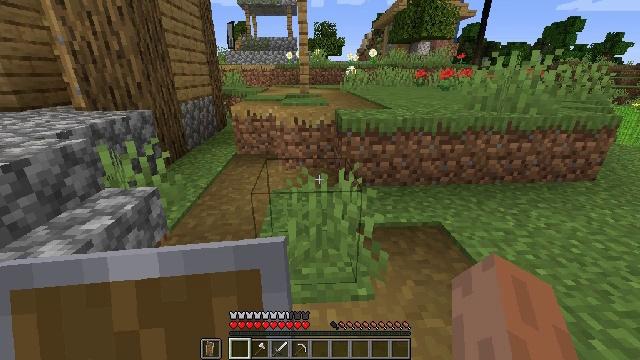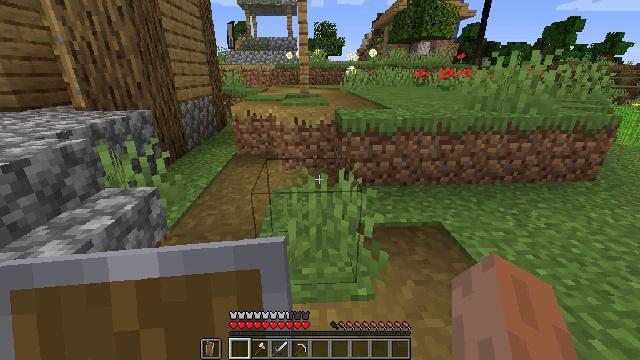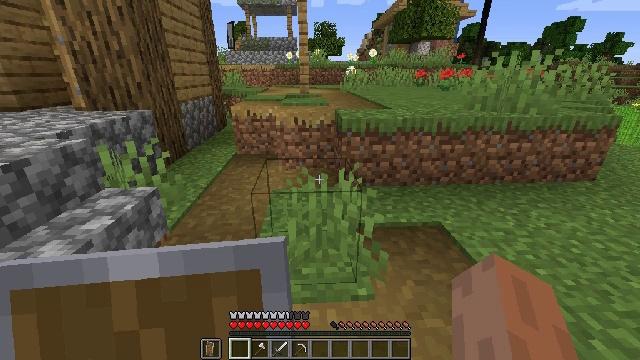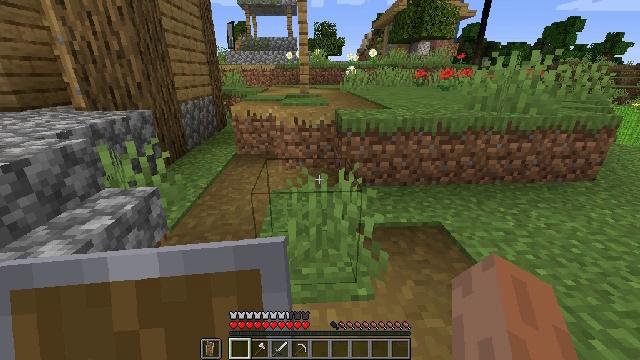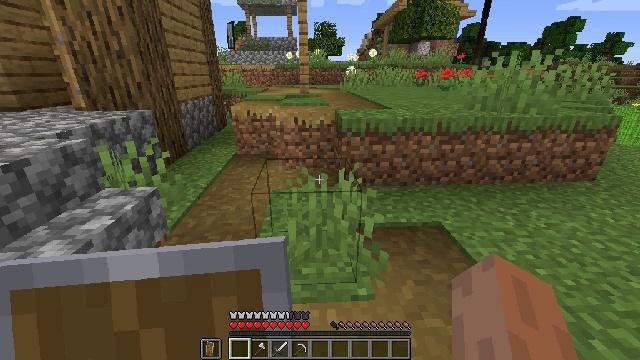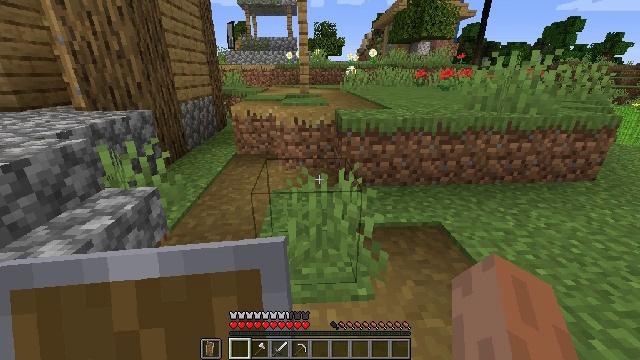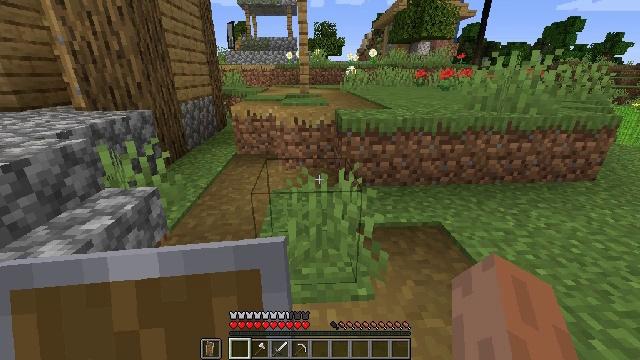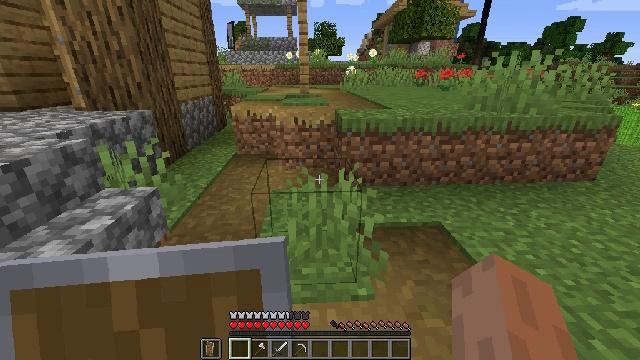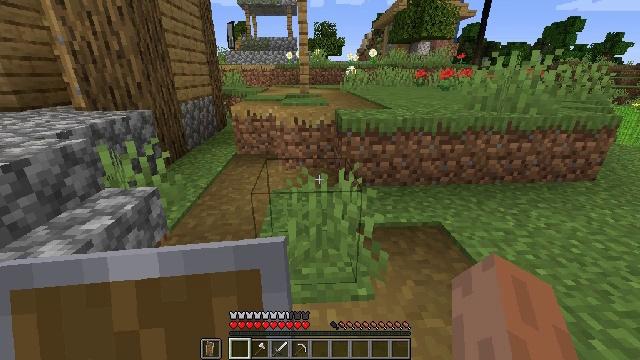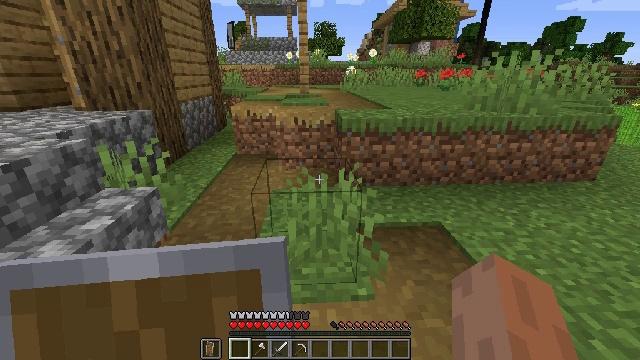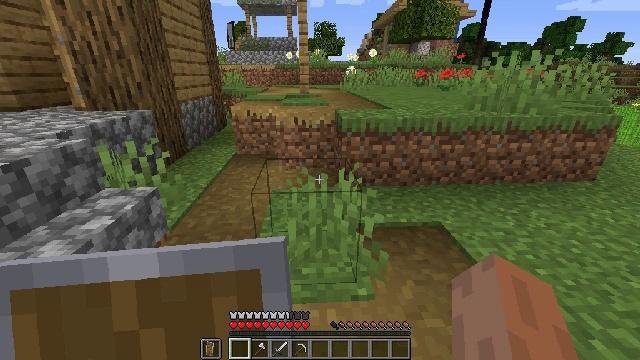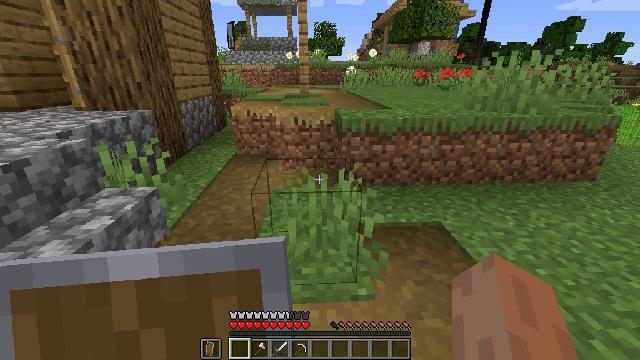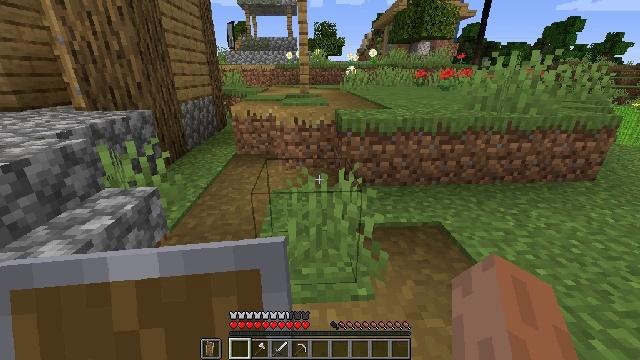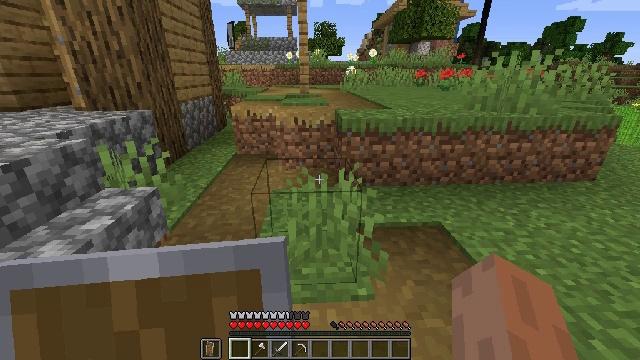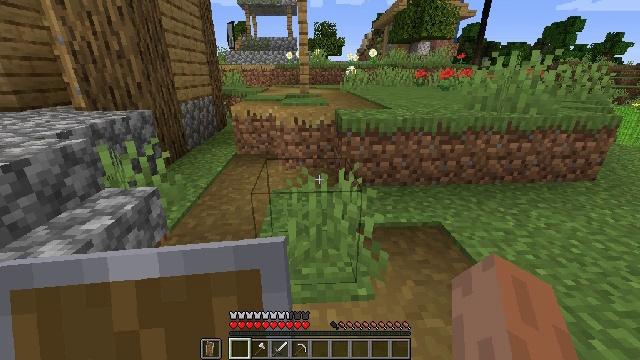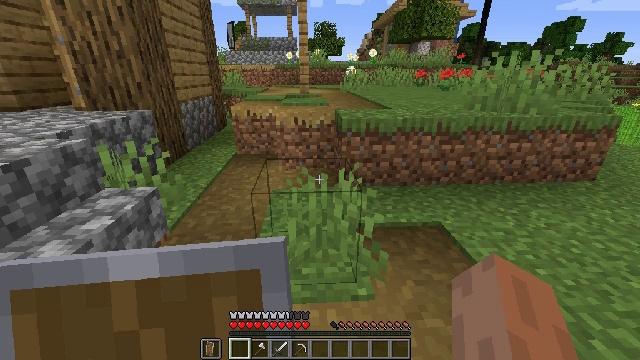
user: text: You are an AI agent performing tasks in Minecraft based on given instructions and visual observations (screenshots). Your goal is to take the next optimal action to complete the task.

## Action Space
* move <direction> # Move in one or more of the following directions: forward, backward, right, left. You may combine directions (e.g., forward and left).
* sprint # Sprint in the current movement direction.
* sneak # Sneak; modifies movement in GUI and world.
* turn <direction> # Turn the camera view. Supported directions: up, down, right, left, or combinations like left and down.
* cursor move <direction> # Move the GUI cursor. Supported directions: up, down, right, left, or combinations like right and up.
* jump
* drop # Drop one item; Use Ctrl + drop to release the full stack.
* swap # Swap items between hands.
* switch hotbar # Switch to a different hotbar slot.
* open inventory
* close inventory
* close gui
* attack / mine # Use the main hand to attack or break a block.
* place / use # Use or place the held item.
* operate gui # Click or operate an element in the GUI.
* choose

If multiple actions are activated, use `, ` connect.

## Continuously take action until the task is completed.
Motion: motion action
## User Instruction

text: craft item air
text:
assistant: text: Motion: no_op
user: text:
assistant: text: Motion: no_op
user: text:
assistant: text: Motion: no_op
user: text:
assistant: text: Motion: no_op
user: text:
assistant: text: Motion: no_op
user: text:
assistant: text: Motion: no_op
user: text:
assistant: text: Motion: no_op
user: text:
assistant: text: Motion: no_op
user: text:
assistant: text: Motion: no_op
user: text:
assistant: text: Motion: no_op
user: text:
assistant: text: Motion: no_op
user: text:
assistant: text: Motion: no_op
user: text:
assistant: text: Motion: no_op
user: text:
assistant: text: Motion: no_op
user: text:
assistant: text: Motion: no_op
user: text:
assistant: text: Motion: no_op
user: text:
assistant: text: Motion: no_op
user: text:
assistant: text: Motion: no_op
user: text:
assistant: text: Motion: no_op
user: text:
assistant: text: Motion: no_op
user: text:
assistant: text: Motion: no_op
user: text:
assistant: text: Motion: no_op
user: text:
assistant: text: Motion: no_op
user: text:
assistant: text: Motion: no_op
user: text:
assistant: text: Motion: no_op
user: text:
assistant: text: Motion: no_op
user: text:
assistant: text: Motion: no_op
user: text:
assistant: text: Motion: no_op
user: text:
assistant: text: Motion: no_op
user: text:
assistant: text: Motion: no_op